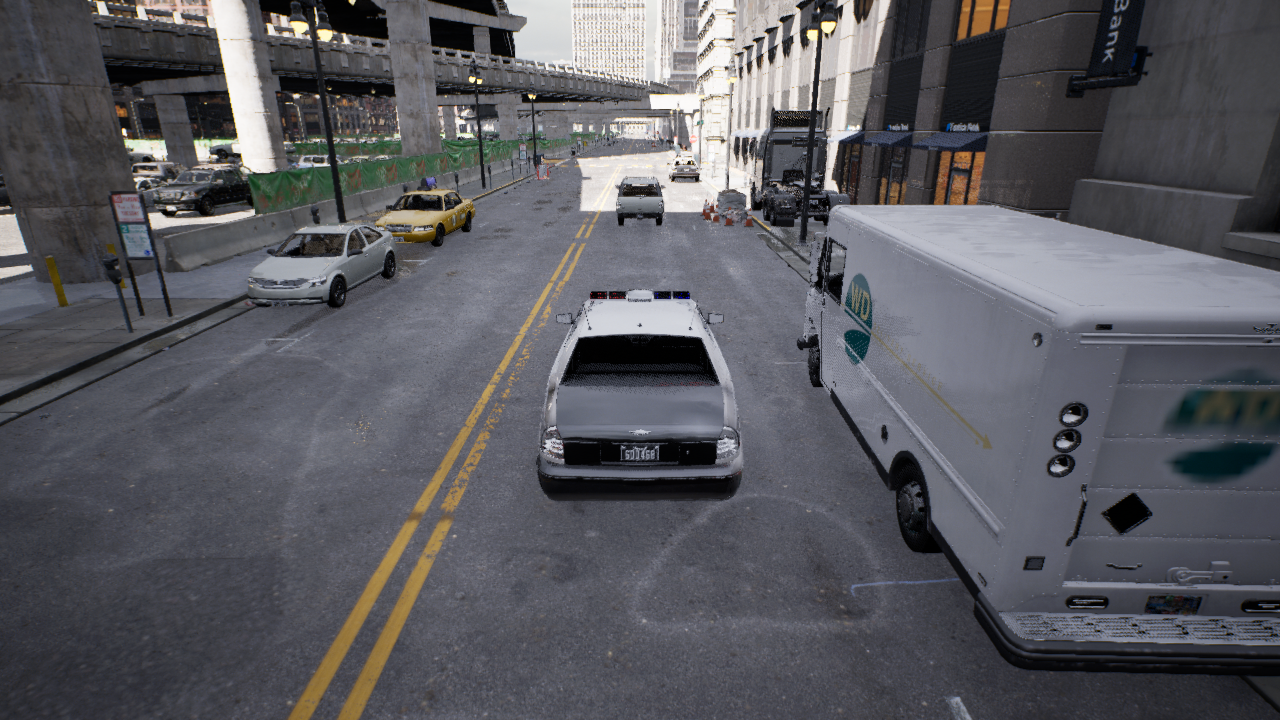
Venue: downtown
Lighting: clear day
Vehicle rig: sedan